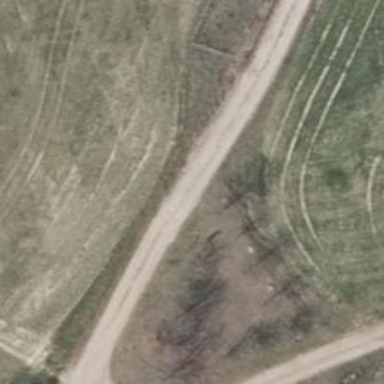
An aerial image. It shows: Gravel track with grade2 quality.